Question: i have problems / understanding troubles with multiple UITableViews in one ViewController ...
I have 4 UItableviews. So i created foreach a: 'NSObjet<TableViewDelegate/Source>' Then i created in the ViewController a 'UILongPressGestureRecognizer' -Action and get the item i selected and hold to drag it into a other UITableView

My new UIVIEW.h:
'''
@interface MovingCell : UIView
@property(strong,nonatomic)UIImageView *imageViewCell;
@property(strong,nonatomic)UITableViewCell *cell; //This should be later my Custom Cell
@property(strong,nonatomic)NSIndexPath *indexPath;
@property(strong,nonatomic)UITableView* tableView;
-(void)displayCell:(UITableViewCell *)cell inView:(UIView *)mainView;
-(void)bringViewOverSelectedCell:(UIView *)mainView;
@end
'''
UIVIEW.m:
'''
#import "MovingCell.h"
#import <QuartzCore/QuartzCore.h>
#define _Shadow_Space_Height 7.0f
#define _Shadow_Space_Width 7.0f
@implementation MovingCell
@synthesize imageViewCell = _imageViewCell;
@synthesize cell = _cell;
-(void)displayCell:(UITableViewCell *)cell inView:(UIView *)mainView{
self.cell = cell;
//Screenshot of touchedCell
UIGraphicsBeginImageContext(cell.bounds.size);
[cell.layer renderInContext:UIGraphicsGetCurrentContext()];
UIImage *screenShot = UIGraphicsGetImageFromCurrentImageContext();
UIGraphicsEndImageContext();
// init imageView for cell snapshop if needed
if (_imageViewCell == nil)
{
_imageViewCell = [[UIImageView alloc] init];
[self addSubview:_imageViewCell];
}
// set current snapshot as image
[_imageViewCell setImage: screenShot];
// calculate position and frame
CGRect viewFrameInMainView = [mainView convertRect:cell.frame fromView:cell.superview];
_imageViewCell.frame = viewFrameInMainView;
viewFrameInMainView.origin.x -= _Shadow_Space_Width;
viewFrameInMainView.origin.y -= _Shadow_Space_Height;
viewFrameInMainView.size.width += _Shadow_Space_Width * 2.0f;
viewFrameInMainView.size.height += _Shadow_Space_Height * 2.0f;
self.frame = viewFrameInMainView;
// set write frames for subviews
_imageViewCell.frame = CGRectMake(_Shadow_Space_Width, _Shadow_Space_Height, _imageViewCell.frame.size.width, _imageViewCell.frame.size.height);
self.clipsToBounds = YES;
[mainView addSubview:self];
}
-(void)bringViewOverSelectedCell:(UIView *)mainView{
if (self.cell == nil)
{
return;
}
// calculate position and frame
CGRect viewFrameInMainView = [mainView convertRect:self.cell.frame fromView:self.cell.superview];
viewFrameInMainView.origin.x -= _Shadow_Space_Width;
viewFrameInMainView.origin.y -= _Shadow_Space_Height;
viewFrameInMainView.size.width += _Shadow_Space_Width * 2.0f;
viewFrameInMainView.size.height += _Shadow_Space_Height * 2.0f;
self.frame = viewFrameInMainView;
}
@end
'''
ViewController.h :
'''
@interface MovingCellViewController : UIViewController<UITableViewDelegate,UITableViewDataSource>
{
MovingCell *_cellMoveAnimationView;
CGPoint _cellMoveLastTouchPoint;
NSIndexPath *_startIndexPath;
NSInteger _startTable;
id _selectedValue;
NSTimer *_autoScrollTimer;
}
@property(weak,nonatomic)IBOutlet UITableView *openTableView;
@property(weak,nonatomic)IBOutlet UITableView *inWorkTableView;
@property(weak,nonatomic)IBOutlet UITableView *inTestTableView;
@property(weak,nonatomic)IBOutlet UITableView *doneTableView;
@property(strong,nonatomic)NSMutableArray *dataOpenTable;
@property(strong,nonatomic)NSMutableArray *dataInWorkTable;
@property(strong,nonatomic)NSMutableArray *dataInTestTable;
@property(strong,nonatomic)NSMutableArray *dataDoneTable;
-(void)tableViewCellLongPress:(UILongPressGestureRecognizer *)gestureRecognizer;
-(void)dispatchLongPressOnCellBegan:(UILongPressGestureRecognizer *)gestureRecognizer;
-(void)dispatchLongPressOnCellChanged:(UILongPressGestureRecognizer *)gestureRecognizer;
-(void)dispatchLongPressOnCellEnded:(UILongPressGestureRecognizer *)gestureRecognizer;
-(void)dispatchLongPressOnCellCancelled:(UILongPressGestureRecognizer *)gestureRecognizer;
-(void)animatedCellAfterTouchEnd;
-(void)initArraysWithData;
'''
ViewController.m :
'''
#import "MovingCellViewController.h"
#import "HomeViewController.h"
@interface MovingCellViewController ()
@end
@implementation MovingCellViewController
- (void)viewDidLoad
{
[super viewDidLoad];
self.dataOpenTable = [NSMutableArray array];
self.dataInWorkTable = [NSMutableArray array];
self.dataInTestTable = [NSMutableArray array];
self.dataDoneTable = [NSMutableArray array];
[self initArraysWithData];
// Do any additional setup after loading the view.
}
-(void)initArraysWithData{
for (int i = 0; i < 5; ++i) {
[self.dataOpenTable addObject:[NSString stringWithFormat:@"US #%i",i]];
}
for (int i = 5; i < 10; ++i) {
[self.dataInWorkTable addObject:[NSString stringWithFormat:@"US #%i",i]];
}
for (int i = 10; i < 15; ++i) {
[self.dataInTestTable addObject:[NSString stringWithFormat:@"US #%i",i]];
}
for (int i = 15; i < 20; ++i) {
[self.dataDoneTable addObject:[NSString stringWithFormat:@"US #%i",i]];
}
}
-(NSInteger)numberOfSectionsInTableView:(UITableView *)tableView{
return 1;
}
- (NSInteger)tableView:(UITableView *)tableView numberOfRowsInSection:(NSInteger)section{
if (self.openTableView == tableView) {
return self.dataOpenTable.count;
}
if (self.inWorkTableView == tableView) {
return self.dataInWorkTable.count;
}
if (self.inTestTableView == tableView) {
return self.dataInTestTable.count;
}
if (self.doneTableView == tableView) {
return self.dataDoneTable.count;
}
return 0;
}
- (UITableViewCell *)tableView:(UITableView *)tableView cellForRowAtIndexPath:(NSIndexPath *)indexPath
{
UITableViewCell *cell = [tableView dequeueReusableCellWithIdentifier:@"Cell"];
if (self.openTableView == tableView) {
cell.tag = 1;
[cell.textLabel setText:[self.dataOpenTable objectAtIndex:indexPath.row]];
}
if (self.inWorkTableView == tableView) {
cell.tag = 2;
[cell.textLabel setText:[self.dataInWorkTable objectAtIndex:indexPath.row]];
}
if (self.inTestTableView == tableView) {
cell.tag = 3;
[cell.textLabel setText:[self.dataInTestTable objectAtIndex:indexPath.row]];
}
if (self.doneTableView == tableView) {
cell.tag = 4;
[cell.textLabel setText:[self.dataDoneTable objectAtIndex:indexPath.row]];
}
if ([cell.gestureRecognizers count] == 0)
{
{
UILongPressGestureRecognizer *gestureRecognizer = [[UILongPressGestureRecognizer alloc] initWithTarget:self action:@selector(tableViewCellLongPress:)];
[gestureRecognizer setMinimumPressDuration:0.2];
[cell addGestureRecognizer:gestureRecognizer];
}
}
return cell;
}
- (void)tableViewCellLongPress:(UILongPressGestureRecognizer *)gestureRecognizer
{
//resign first responder
[self.view endEditing:YES];
switch ([gestureRecognizer state])
{
case UIGestureRecognizerStateBegan:
{
[self dispatchLongPressOnCellBegan:gestureRecognizer];
}
break;
case UIGestureRecognizerStateChanged:
{
[self dispatchLongPressOnCellChanged:gestureRecognizer];
}
break;
case UIGestureRecognizerStateEnded:
{
[self dispatchLongPressOnCellEnded:gestureRecognizer];
}
break;
case UIGestureRecognizerStateCancelled:
case UIGestureRecognizerStateFailed:
{
[self dispatchLongPressOnCellCancelled:gestureRecognizer];
}
break;
default:
{
NSAssert(YES, @"Error: Other state is detected on the gesture recognizer of the cell: %i", [gestureRecognizer state]);
}
break;
}
}
- (void)dispatchLongPressOnCellBegan:(UILongPressGestureRecognizer *)gestureRecognizer
{
UITableViewCell *cell = (UITableViewCell *)gestureRecognizer.view;
// init if needed
if (_cellMoveAnimationView == nil)
{
_cellMoveAnimationView = [[MovingCell alloc] initWithFrame:CGRectMake(0.0f , 0.0f, 10.0f, 10.0f)];
}
if (cell.tag == 1)
{
_startIndexPath = [[self.openTableView indexPathForCell:cell] copy];
_startTable = 1;
_cellMoveAnimationView.tableView = self.openTableView;
_selectedValue = [self.dataOpenTable objectAtIndex:_startIndexPath.row];
}
if (cell.tag == 2) {
_startIndexPath = [[self.inWorkTableView indexPathForCell:cell] copy];
_cellMoveAnimationView.tableView = self.inWorkTableView;
_startTable = 2;
_selectedValue = [self.dataInWorkTable objectAtIndex:_startIndexPath.row];
}
if (cell.tag == 3) {
_startIndexPath = [[self.inTestTableView indexPathForCell:cell] copy];
_cellMoveAnimationView.tableView = self.inTestTableView;
_startTable = 3;
_selectedValue = [self.dataInTestTable objectAtIndex:_startIndexPath.row];
}
if (cell.tag == 4) {
_startIndexPath = [[self.doneTableView indexPathForCell:cell] copy];
_cellMoveAnimationView.tableView = self.doneTableView;
_startTable = 4;
_selectedValue = [self.dataDoneTable objectAtIndex:_startIndexPath.row];
}
// save start index path of this cell
_cellMoveAnimationView.hidden = NO;
_cellMoveAnimationView.alpha = 0.8f;
[_cellMoveAnimationView displayCell:cell inView:self.view];
[_cellMoveAnimationView addGestureRecognizer:gestureRecognizer];
_cellMoveLastTouchPoint = [gestureRecognizer locationInView:self.view];
cell.hidden = YES;
NSLog(@"tag of Cell : %i",cell.tag);
NSLog(@"StartIndex : %i",_startIndexPath.row);
}
- (void)dispatchLongPressOnCellChanged:(UILongPressGestureRecognizer *)gestureRecognizer
{
CGPoint touchPoint = [gestureRecognizer locationInView:self.view];
CGRect newFrame = _cellMoveAnimationView.frame;
newFrame.origin.y += touchPoint.y - _cellMoveLastTouchPoint.y;
newFrame.origin.x += touchPoint.x - _cellMoveLastTouchPoint.x;
_cellMoveLastTouchPoint = touchPoint;
_cellMoveAnimationView.frame = newFrame;
if (_cellMoveAnimationView.tableView != nil && CGRectContainsPoint(_cellMoveAnimationView.tableView.frame, touchPoint))
{
CGPoint movingCellCenterPointInTableView = [_cellMoveAnimationView.tableView convertPoint:_cellMoveAnimationView.center fromView:_cellMoveAnimationView.superview];
NSIndexPath *indexPath = [_cellMoveAnimationView.tableView indexPathForRowAtPoint:movingCellCenterPointInTableView];
// only switch the cell if auto scrolling is disabled, this fix the movement bug
[_cellMoveAnimationView.tableView moveRowAtIndexPath:[_cellMoveAnimationView.tableView indexPathForCell:_cellMoveAnimationView.cell] toIndexPath:indexPath];
}
// in table view 1?
else if (CGRectContainsPoint(self.openTableView.frame, touchPoint) && _cellMoveAnimationView.tableView == nil)
{
CGPoint movingCellCenterPointInTableView = [self.openTableView convertPoint:_cellMoveAnimationView.center fromView:_cellMoveAnimationView.superview];
NSIndexPath *indexPath = [self.openTableView indexPathForRowAtPoint:movingCellCenterPointInTableView];
if (indexPath)
{
_cellMoveAnimationView.tableView = self.openTableView;
[self.dataOpenTable insertObject:_selectedValue atIndex:indexPath.row];
[_cellMoveAnimationView.tableView beginUpdates];
[_cellMoveAnimationView.tableView insertRowsAtIndexPaths:[NSArray arrayWithObject:indexPath] withRowAnimation:0];
[_cellMoveAnimationView.tableView endUpdates];
[_cellMoveAnimationView.tableView cellForRowAtIndexPath:indexPath].hidden = YES;
_cellMoveAnimationView.cell = [_cellMoveAnimationView.tableView cellForRowAtIndexPath:indexPath];
}
}
// in table view 2?
else if (CGRectContainsPoint(self.inWorkTableView.frame, touchPoint) && _cellMoveAnimationView.tableView == nil)
{
CGPoint movingCellCenterPointInTableView = [self.inWorkTableView convertPoint:_cellMoveAnimationView.center fromView:_cellMoveAnimationView.superview];
NSIndexPath *indexPath = [self.inWorkTableView indexPathForRowAtPoint:movingCellCenterPointInTableView];
if (indexPath)
{
_cellMoveAnimationView.tableView = self.inWorkTableView;
[self.dataInWorkTable insertObject:_selectedValue atIndex:indexPath.row];
[_cellMoveAnimationView.tableView beginUpdates];
[_cellMoveAnimationView.tableView insertRowsAtIndexPaths:[NSArray arrayWithObject:indexPath] withRowAnimation:0];
[_cellMoveAnimationView.tableView endUpdates];
[_cellMoveAnimationView.tableView cellForRowAtIndexPath:indexPath].hidden = YES;
_cellMoveAnimationView.cell = [_cellMoveAnimationView.tableView cellForRowAtIndexPath:indexPath];
}
}
//in table view 3 ?
else if (CGRectContainsPoint(self.inTestTableView.frame, touchPoint) && _cellMoveAnimationView.tableView == nil)
{
CGPoint movingCellCenterPointInTableView = [self.inTestTableView convertPoint:_cellMoveAnimationView.center fromView:_cellMoveAnimationView.superview];
NSIndexPath *indexPath = [self.inTestTableView indexPathForRowAtPoint:movingCellCenterPointInTableView];
if (indexPath)
{
_cellMoveAnimationView.tableView = self.inTestTableView;
[self.dataInTestTable insertObject:_selectedValue atIndex:indexPath.row];
[_cellMoveAnimationView.tableView beginUpdates];
[_cellMoveAnimationView.tableView insertRowsAtIndexPaths:[NSArray arrayWithObject:indexPath] withRowAnimation:0];
[_cellMoveAnimationView.tableView endUpdates];
[_cellMoveAnimationView.tableView cellForRowAtIndexPath:indexPath].hidden = YES;
_cellMoveAnimationView.cell = [_cellMoveAnimationView.tableView cellForRowAtIndexPath:indexPath];
}
}
//in table view 3 ?
else if (CGRectContainsPoint(self.doneTableView.frame, touchPoint) && _cellMoveAnimationView.tableView == nil)
{
CGPoint movingCellCenterPointInTableView = [self.doneTableView convertPoint:_cellMoveAnimationView.center fromView:_cellMoveAnimationView.superview];
NSIndexPath *indexPath = [self.doneTableView indexPathForRowAtPoint:movingCellCenterPointInTableView];
if (indexPath)
{
_cellMoveAnimationView.tableView = self.doneTableView;
[self.dataDoneTable insertObject:_selectedValue atIndex:indexPath.row];
[_cellMoveAnimationView.tableView beginUpdates];
[_cellMoveAnimationView.tableView insertRowsAtIndexPaths:[NSArray arrayWithObject:indexPath] withRowAnimation:0];
[_cellMoveAnimationView.tableView endUpdates];
[_cellMoveAnimationView.tableView cellForRowAtIndexPath:indexPath].hidden = YES;
_cellMoveAnimationView.cell = [_cellMoveAnimationView.tableView cellForRowAtIndexPath:indexPath];
}
}
else if(_cellMoveAnimationView.tableView)
{
NSIndexPath *indexPath = [_cellMoveAnimationView.tableView indexPathForCell:_cellMoveAnimationView.cell];
if (indexPath)
{
if (_cellMoveAnimationView.tableView == self.openTableView)
{
[self.dataOpenTable removeObject:_selectedValue];
}
if (_cellMoveAnimationView.tableView == self.inWorkTableView)
{
[self.dataInWorkTable removeObject:_selectedValue];
}
if (_cellMoveAnimationView.tableView == self.inTestTableView)
{
[self.dataInTestTable removeObject:_selectedValue];
}
if (_cellMoveAnimationView.tableView == self.doneTableView)
{
[self.dataDoneTable removeObject:_selectedValue];
}
[_cellMoveAnimationView.tableView beginUpdates];
[_cellMoveAnimationView.tableView deleteRowsAtIndexPaths:[NSArray arrayWithObject:indexPath] withRowAnimation:UITableViewRowAnimationAutomatic];
[_cellMoveAnimationView.tableView endUpdates];
_cellMoveAnimationView.tableView = nil;
}
}
}
- (void)dispatchLongPressOnCellEnded:(UILongPressGestureRecognizer *)gestureRecognizer
{
// if cell drop without seleceted table view
if (_cellMoveAnimationView.tableView == nil)
{
if (_startTable == 1)
{
_cellMoveAnimationView.tableView = self.openTableView;
[self.dataOpenTable insertObject:_selectedValue atIndex:_startIndexPath.row];
}
if (_startTable == 2)
{
_cellMoveAnimationView.tableView = self.inWorkTableView;
[self.dataInWorkTable insertObject:_selectedValue atIndex:_startIndexPath.row];
}
if (_startTable == 3)
{
_cellMoveAnimationView.tableView = self.inTestTableView;
[self.dataInTestTable insertObject:_selectedValue atIndex:_startIndexPath.row];
}
if (_startTable == 4)
{
_cellMoveAnimationView.tableView = self.doneTableView;
[self.dataDoneTable insertObject:_selectedValue atIndex:_startIndexPath.row];
}
[_cellMoveAnimationView.tableView beginUpdates];
[_cellMoveAnimationView.tableView insertRowsAtIndexPaths:[NSArray arrayWithObject:_startIndexPath] withRowAnimation:0];
[_cellMoveAnimationView.tableView endUpdates];
[_cellMoveAnimationView.tableView cellForRowAtIndexPath:_startIndexPath].hidden = YES;
_cellMoveAnimationView.cell = [_cellMoveAnimationView.tableView cellForRowAtIndexPath:_startIndexPath];
}
[_cellMoveAnimationView.cell addGestureRecognizer:gestureRecognizer];
// first animation will set the alpha back to 1.0f and bring the moving cell view over the cell in the tableview where it will drop
// second animation will hide the moving cell view with alpha 0.0f and will show the cell in the table view
// on completion the logic for the change will be set
[UIView animateWithDuration:0.3 animations:^{
//////// FIRST ANIMATION
_cellMoveAnimationView.alpha = 1.0f;
[_cellMoveAnimationView bringViewOverSelectedCell:self.view];
} completion:^(BOOL finished) {
/////// FIRST ANIMATION COMPLETION
[UIView animateWithDuration:0.2 animations:^{
///////// SECOND ANIMATION
_cellMoveAnimationView.cell.hidden = NO;
_cellMoveAnimationView.alpha = 0.0f;
} completion:^(BOOL finished) {
///////// SECOND ANIMATION COMPLETION
[_cellMoveAnimationView setHidden:YES];
_cellMoveAnimationView.cell.hidden = NO;
// index from start has changed and will never us now
_startIndexPath= nil;
}];
}];
}
/**
Long Press on cell cancelled, this function will handle the action at this event
@param gestureRecognizer = sender
*/
- (void)dispatchLongPressOnCellCancelled:(UILongPressGestureRecognizer *)gestureRecognizer
{
[self dispatchLongPressOnCellEnded:gestureRecognizer];
}
-(void)animatedCellAfterTouchEnd{
}
-(IBAction)saveAndBack:(id)sender{
HomeViewController*mainView = [self.storyboard instantiateViewControllerWithIdentifier:@"Home"];
[self.navigationController pushViewController: mainView animated:YES];
}
- (void)didReceiveMemoryWarning
{
[super didReceiveMemoryWarning];
// Dispose of any resources that can be recreated.
}
@end
'''
So finally im so happy about that, after 3 Days trying different thinks Kristof help me to find out the right way and i can do my work to customize this basic solution. Hope we can help other with this. :) Have a nice Weekend :)
Best regards Konstantin
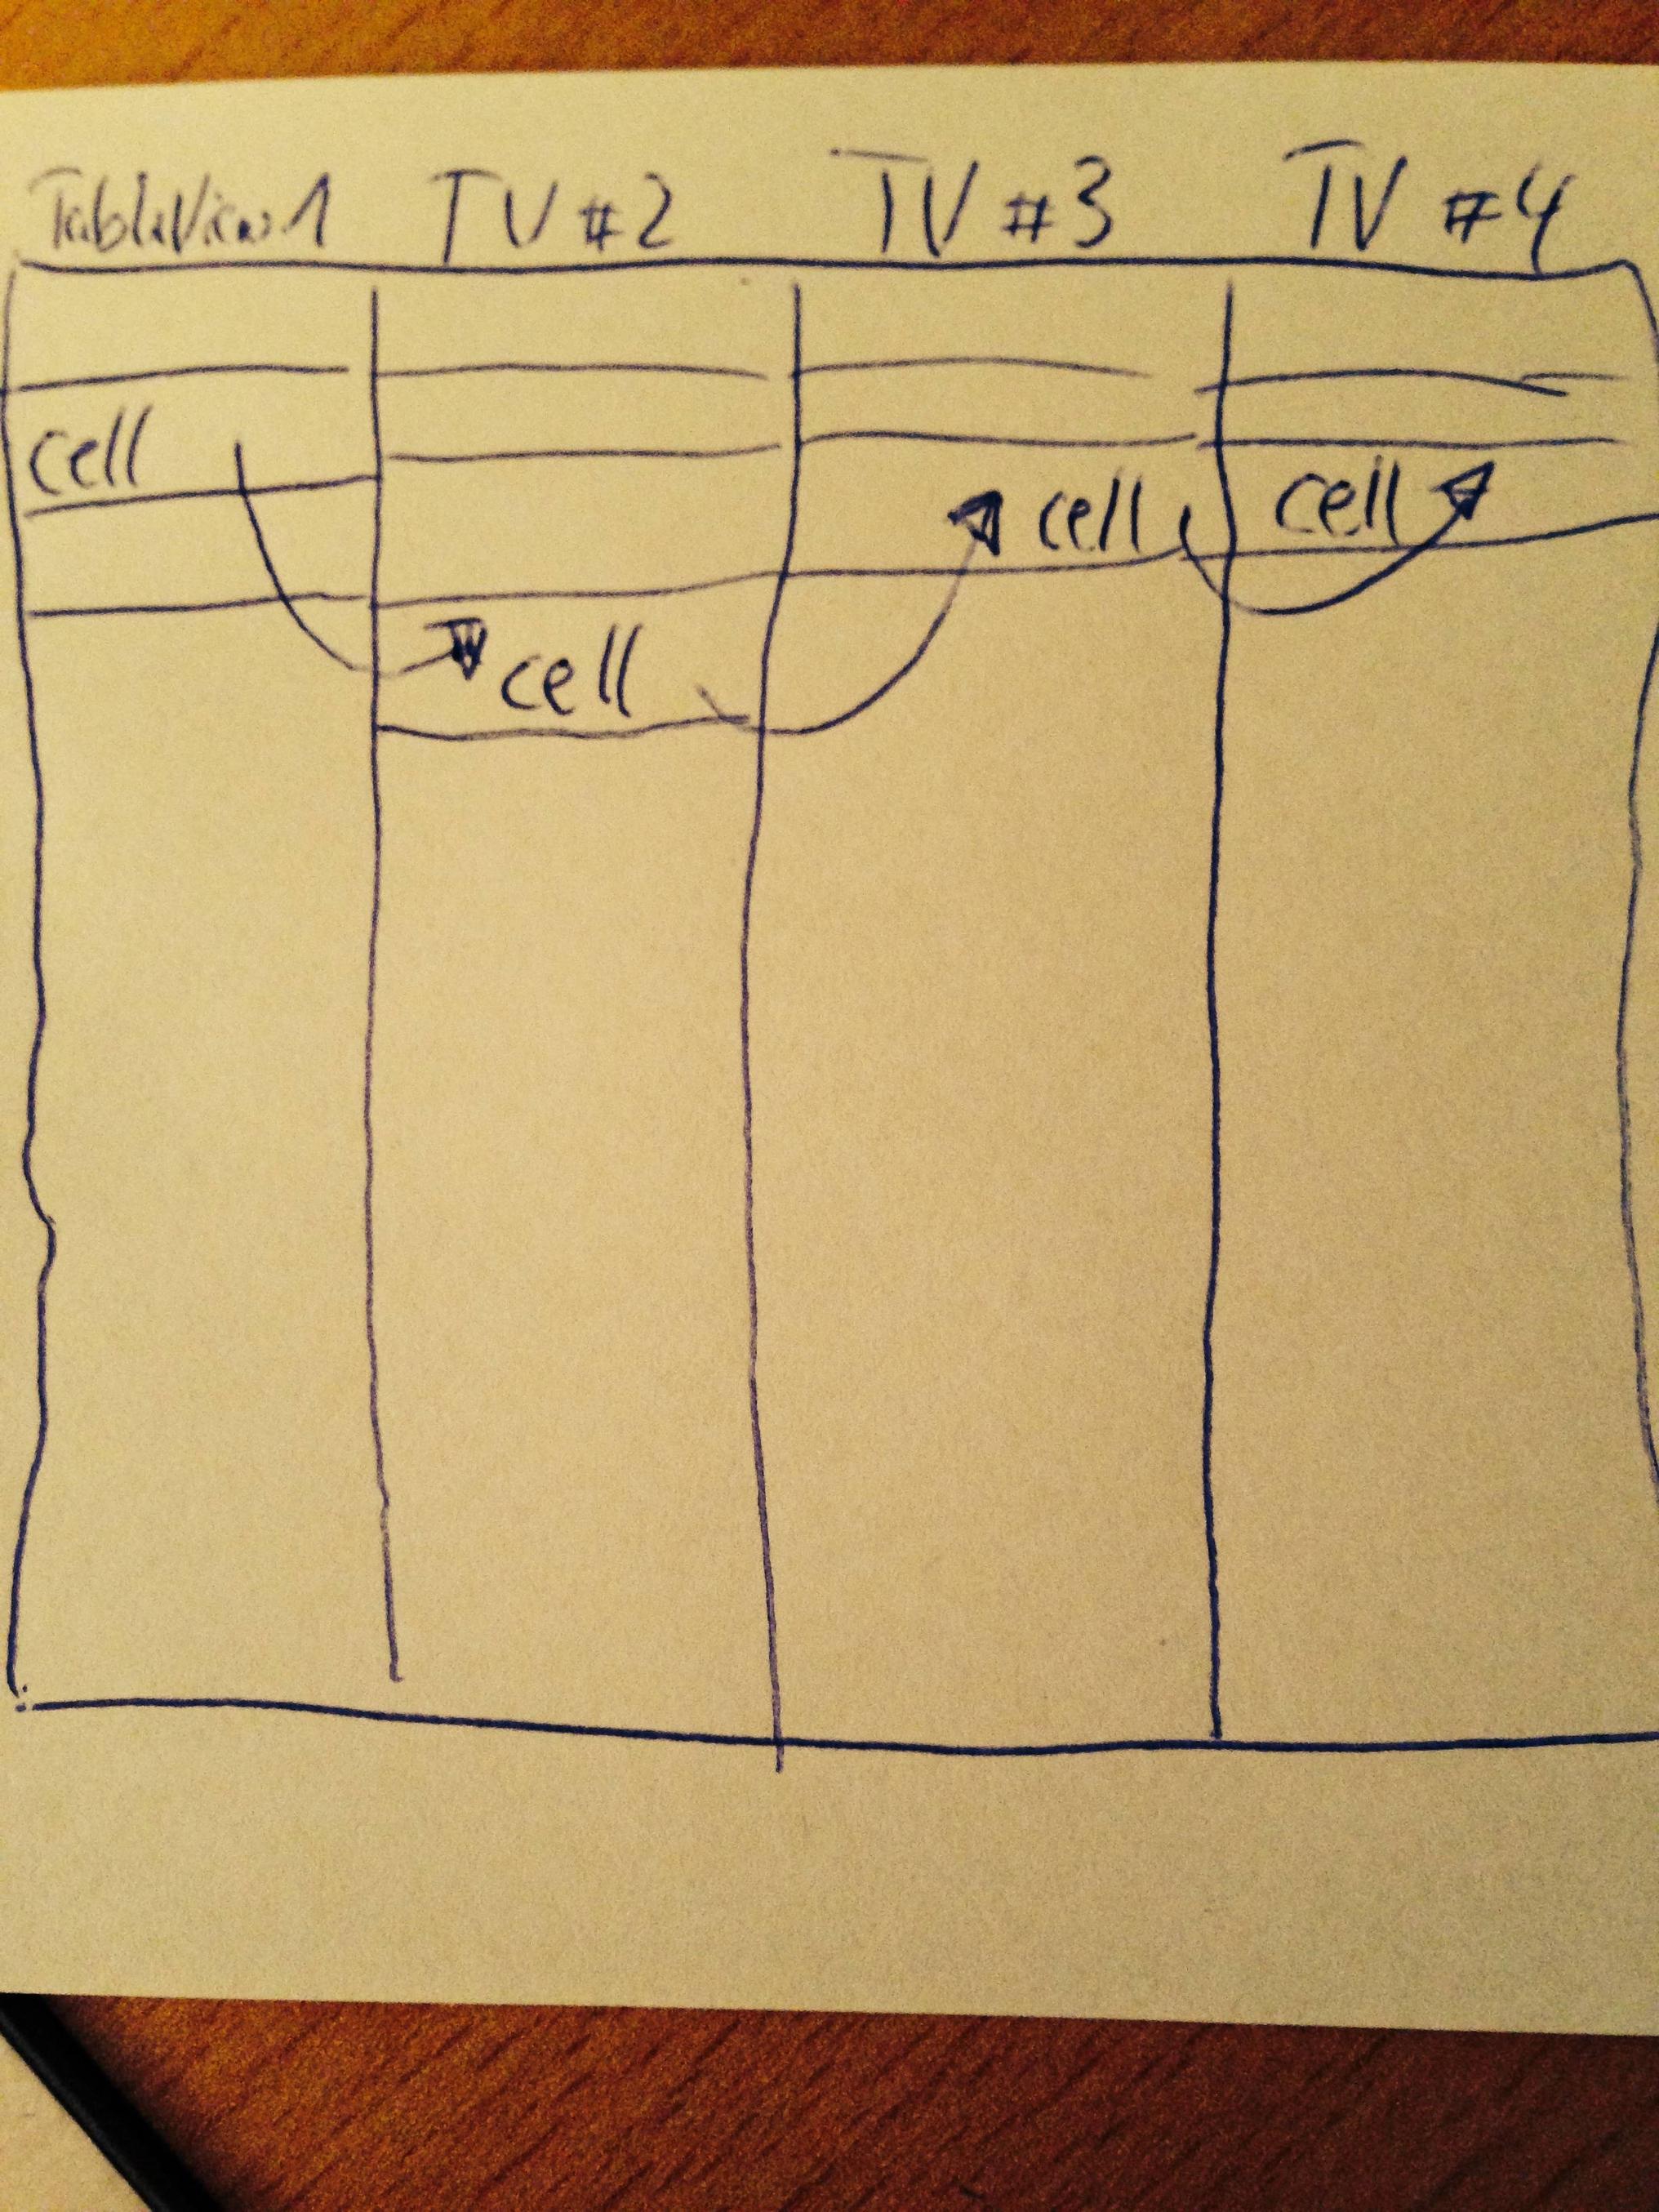
Answer: Long time ago, i've worked with UITableView and custom draging, but i think there is no standard way to do this. If u drag a cell to move this cell around, u can't leave the table view.
My idea for you, think about customizing of your cell. I added a new class called MoveCellView and each cell had a long press gesture recognizer. Now, let the magic begin.
My Move Cell
'''
#define MFCMV_SHADOW_SPACE_HEIGHT 7.0f
#define MFCMV_SHADOW_SPACE_WIDTH 7.0f
@implementation MoveCellView
@synthesize imageViewCell = _imageViewCell;
@synthesize cell = _cell;
- (void)displayCell:(UITableViewCell *)cell inView:(UIView *)mainView
{
self.cell = cell;
// init shadow view if needed with strechable image
if (_imageViewShadow == nil)
{
_imageViewShadow = [[UIImageView alloc] initWithImage:[[UIImage imageNamed:@"FormEditorCellBackgroundShadowOnMove"] stretchableImageWithLeftCapWidth:14.0f topCapHeight:14.0f]];
_imageViewCell.frame = self.bounds;
[self addSubview:_imageViewShadow];
}
// get current view snapshot form cell
UIGraphicsBeginImageContext(cell.bounds.size);
[cell.layer renderInContext:UIGraphicsGetCurrentContext()];
UIImage *imageCellSnapshot = UIGraphicsGetImageFromCurrentImageContext();
UIGraphicsEndImageContext();
// init imageView for cell snapshop if needed
if (_imageViewCell == nil)
{
_imageViewCell = [[UIImageView alloc] init];
[self addSubview:_imageViewCell];
}
// set current snapshot as image
[_imageViewCell setImage: imageCellSnapshot];
// calculate position and frame
CGRect viewFrameInMainView = [mainView convertRect:cell.frame fromView:cell.superview];
_imageViewCell.frame = viewFrameInMainView;
viewFrameInMainView.origin.x -= MFCMV_SHADOW_SPACE_WIDTH;
viewFrameInMainView.origin.y -= MFCMV_SHADOW_SPACE_HEIGHT;
viewFrameInMainView.size.width += MFCMV_SHADOW_SPACE_WIDTH * 2.0f;
viewFrameInMainView.size.height += MFCMV_SHADOW_SPACE_HEIGHT * 2.0f;
self.frame = viewFrameInMainView;
// set write frames for subviews
_imageViewShadow.frame = self.bounds;
_imageViewCell.frame = CGRectMake(MFCMV_SHADOW_SPACE_WIDTH, MFCMV_SHADOW_SPACE_HEIGHT, _imageViewCell.frame.size.width, _imageViewCell.frame.size.height);
self.clipsToBounds = YES;
[mainView addSubview:self];
}
- (void)bringViewOverSelectedCell:(UIView *)mainView
{
if (self.cell == nil)
{
return;
}
// calculate position and frame
CGRect viewFrameInMainView = [mainView convertRect:self.cell.frame fromView:self.cell.superview];
viewFrameInMainView.origin.x -= MFCMV_SHADOW_SPACE_WIDTH;
viewFrameInMainView.origin.y -= MFCMV_SHADOW_SPACE_HEIGHT;
viewFrameInMainView.size.width += MFCMV_SHADOW_SPACE_WIDTH * 2.0f;
viewFrameInMainView.size.height += MFCMV_SHADOW_SPACE_HEIGHT * 2.0f;
self.frame = viewFrameInMainView;
}
@end
'''
After a long press gesture was detected i moved the pressed cell to this move cell. i also moved the long pressed gesture.
'''
- (void)dispatchLongPressOnCellBegan:(UILongPressGestureRecognizer *)gestureRecognizer
{
XLog();
UITableViewCell *cell = (UITableViewCell *)gestureRecognizer.view;
// init if needed
if (_cellMoveAnimationView == nil)
{
_cellMoveAnimationView = [[MFCellMoveView alloc] initWithFrame:CGRectMake(0.0f , 0.0f, 10.0f, 10.0f)];
}
// save start index path of this cell
_startIndexPath = [[_tableViewEditor indexPathForCell:cell] copy];
_cellMoveAnimationView.hidden = NO;
_cellMoveAnimationView.alpha = 0.8f;
[_cellMoveAnimationView displayCell:cell inView:self.view];
[_cellMoveAnimationView addGestureRecognizer:gestureRecognizer];
_cellMoveLastTouchPoint = [gestureRecognizer locationInView:self.view];
cell.hidden = YES;
}
'''
Now your moving cell with the gesture is on the top of your view controller. So you can move this cell around. For your next step, bring the cell to an other UITableView, i have no idea, at this time. I think you must remove the cell action in the first table view, then add this action in the next table view and also add the item.
I hope i helps a little bit.